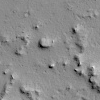
Atmospheric dust classification: not_dusty